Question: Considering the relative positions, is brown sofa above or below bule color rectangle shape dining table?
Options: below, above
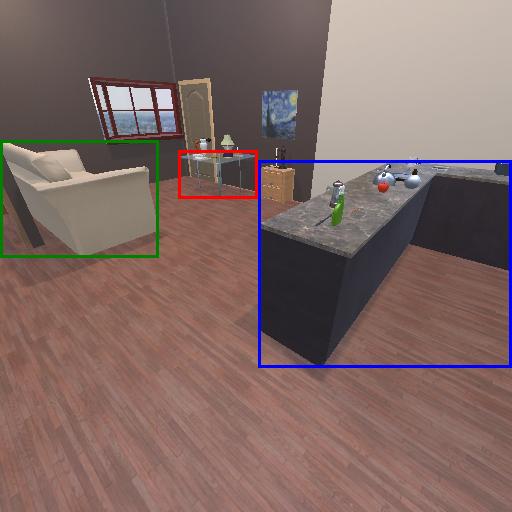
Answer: below